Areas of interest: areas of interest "Scenic Spot"
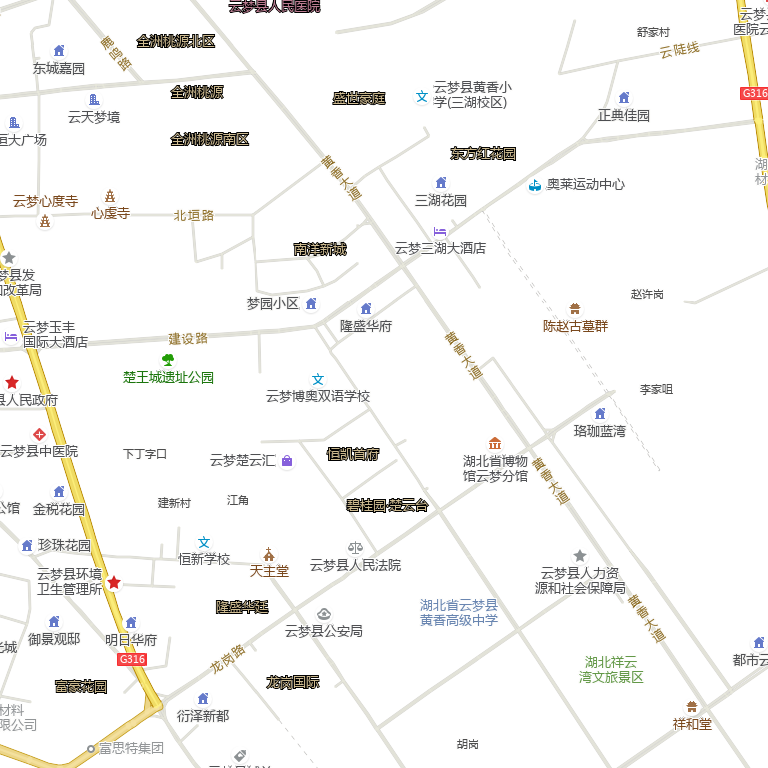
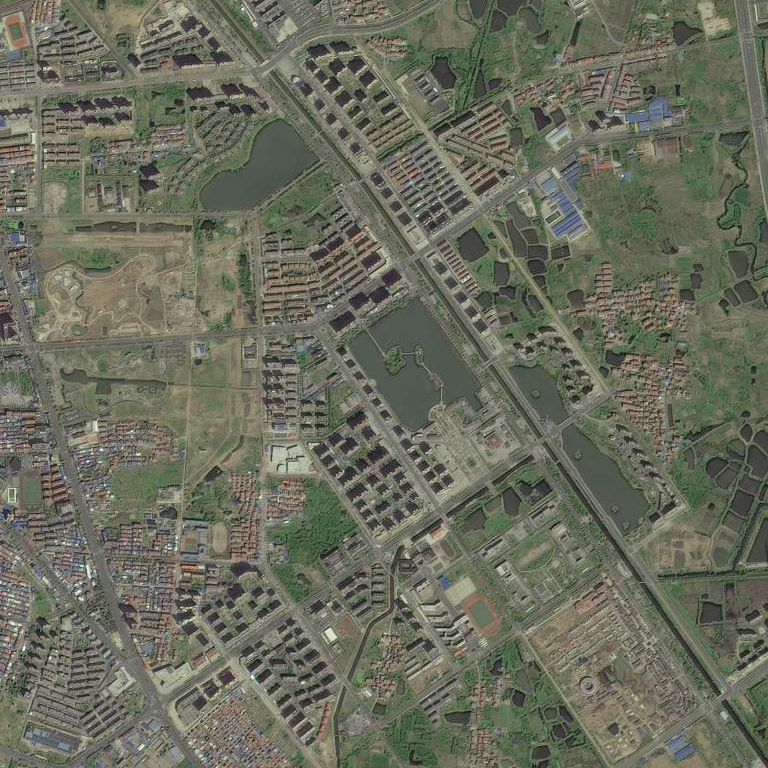